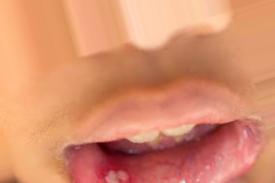
Condition: Mouth Ulcer